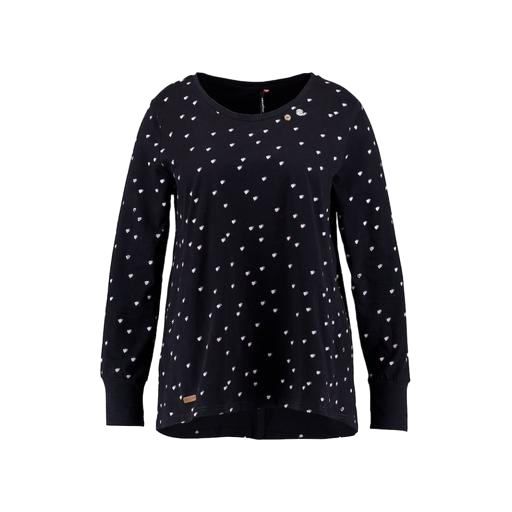
black long-sleeved polka-dot print, black plus size printed t-shirt only macy, black petite printed high-low top only macy, white background